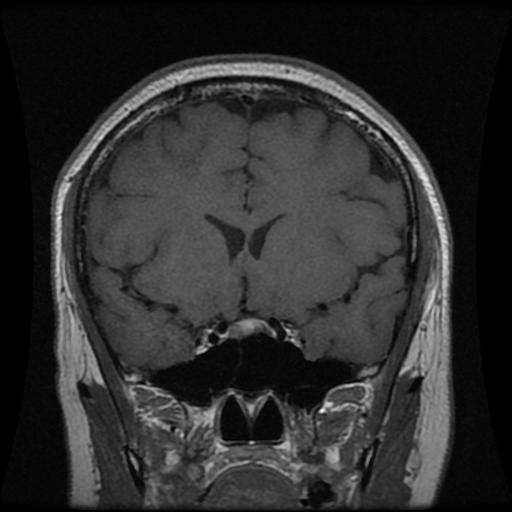
Label: pituitary